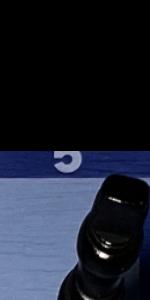
Label: Empty